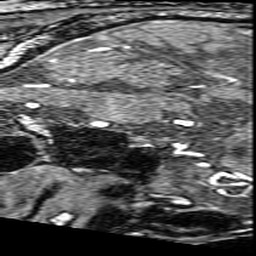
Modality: angio
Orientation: sagittal
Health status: ill
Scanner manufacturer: philips
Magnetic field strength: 3 T
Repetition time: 0.01891 s
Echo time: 0.003509 s